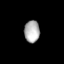
Tissue: lung
Cell type: Fibroblasts
Senescence score: 0.5704
Nuclear area (px): 327
Mean DAPI intensity: 177.459